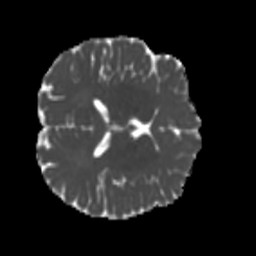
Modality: MD
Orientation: axial
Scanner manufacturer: siemens
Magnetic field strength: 3 T
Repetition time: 4 s
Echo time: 0.0594 s